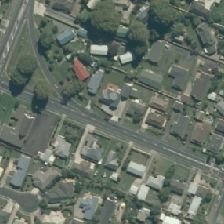
Land cover: urban_build_up